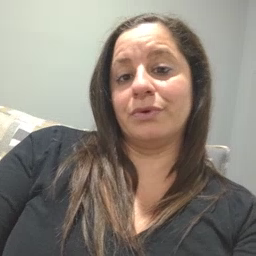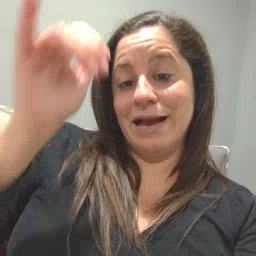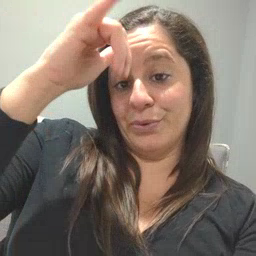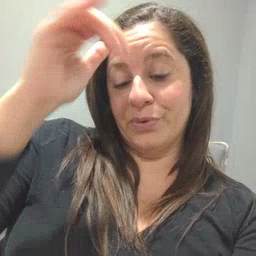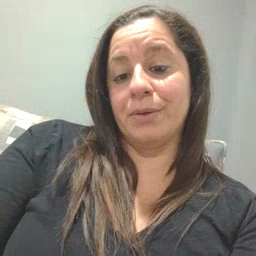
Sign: cow